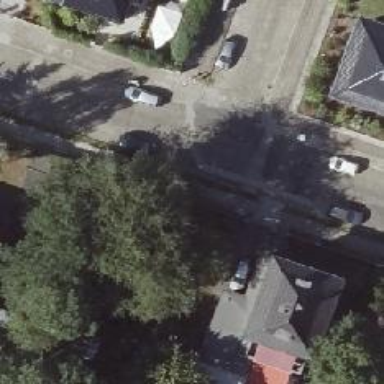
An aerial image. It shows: Residential road with sidewalks on both sides.